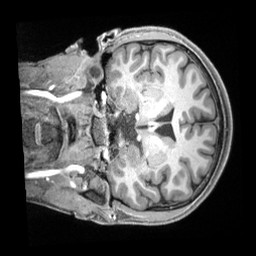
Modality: T1w
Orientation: coronal
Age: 21
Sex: male
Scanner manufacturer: siemens
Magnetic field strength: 3 T
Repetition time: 2.4 s
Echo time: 0.00226 s